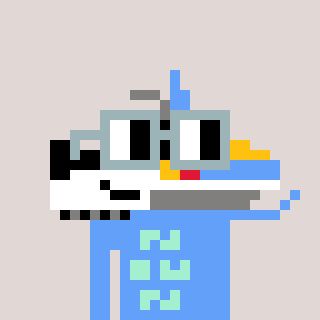
a pixel art character with square dark gray glasses, a snowmobile-shaped head and a blue-colored body on a warm background